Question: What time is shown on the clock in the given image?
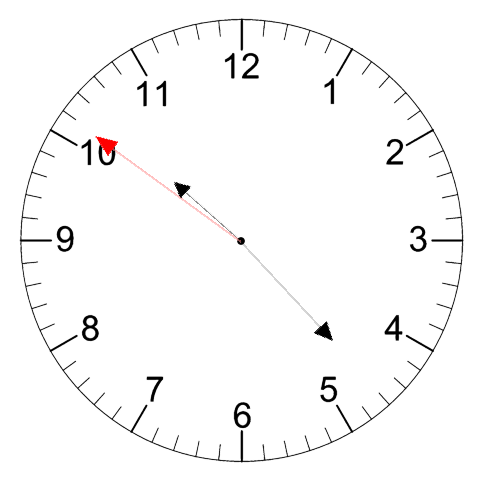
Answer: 10:22:51